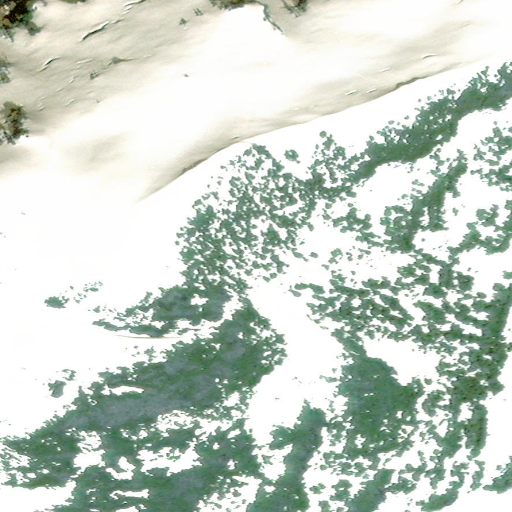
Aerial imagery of mountain in Alaska named Jamestown Peak containing only unknown